Question: I'd like to create a HTML table similar to this as much as possible:

Main 'features' would consist of:
- 'td'- -
Is it possible to do such a thing with HTML/js only, and what would you recommend for accomplishing this task?
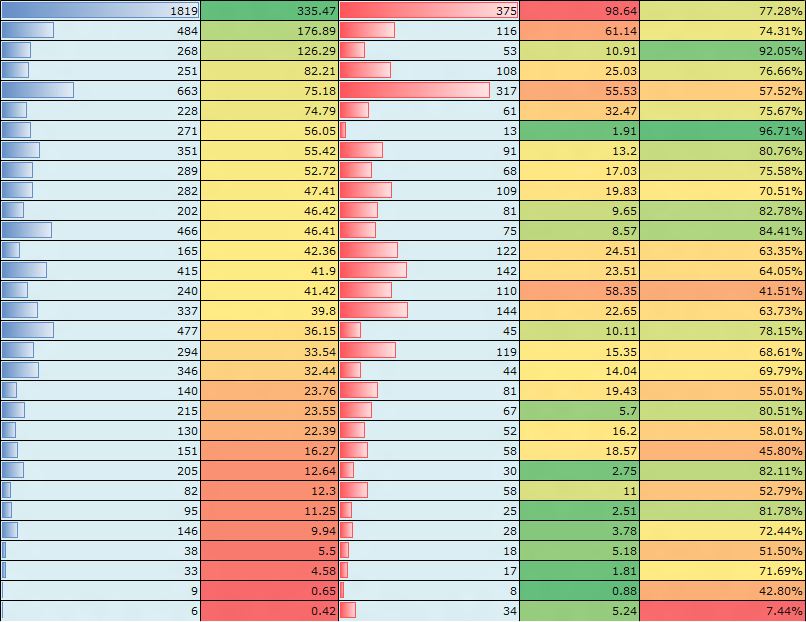
Answer: Put two 'DIV's in each 'TD', one absolutely-positioned to display the value, the other for the bar. Use a simple CSS3 gradient background on the bar.